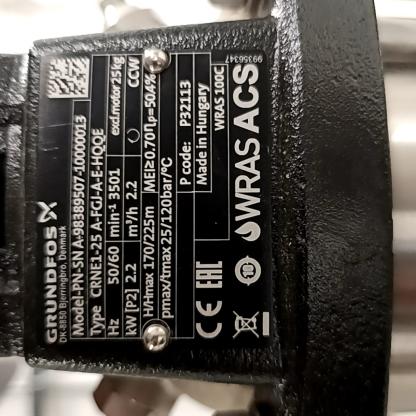
Klasa: tabliczka-znamionowa